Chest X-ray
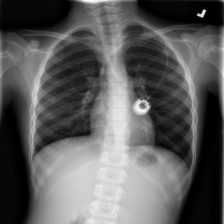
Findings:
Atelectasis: negative
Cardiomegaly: negative
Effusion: negative
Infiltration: negative
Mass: negative
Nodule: negative
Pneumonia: negative
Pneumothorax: negative
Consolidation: negative
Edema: negative
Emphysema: negative
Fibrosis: negative
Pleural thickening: negative
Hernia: negative